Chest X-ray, AP view. Patient: 49 years old, sex M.
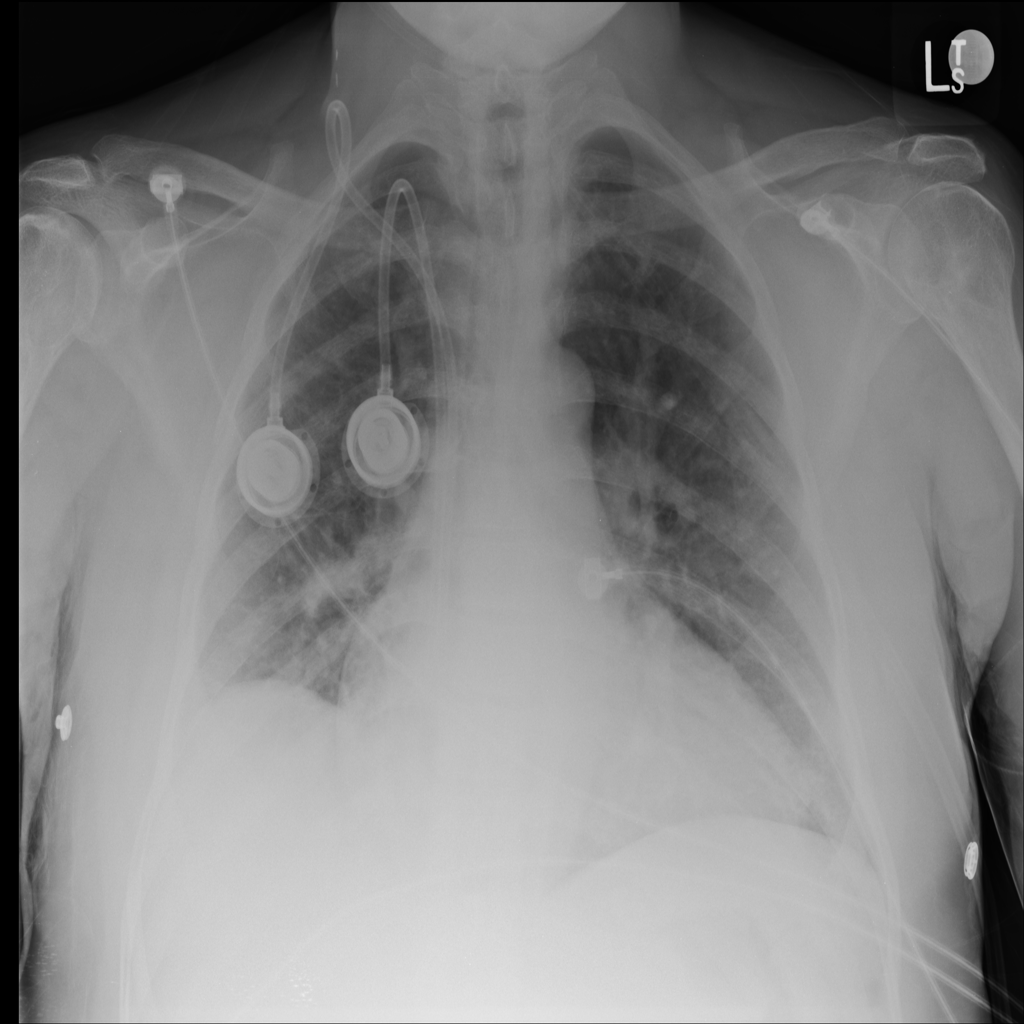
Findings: Cardiomegaly